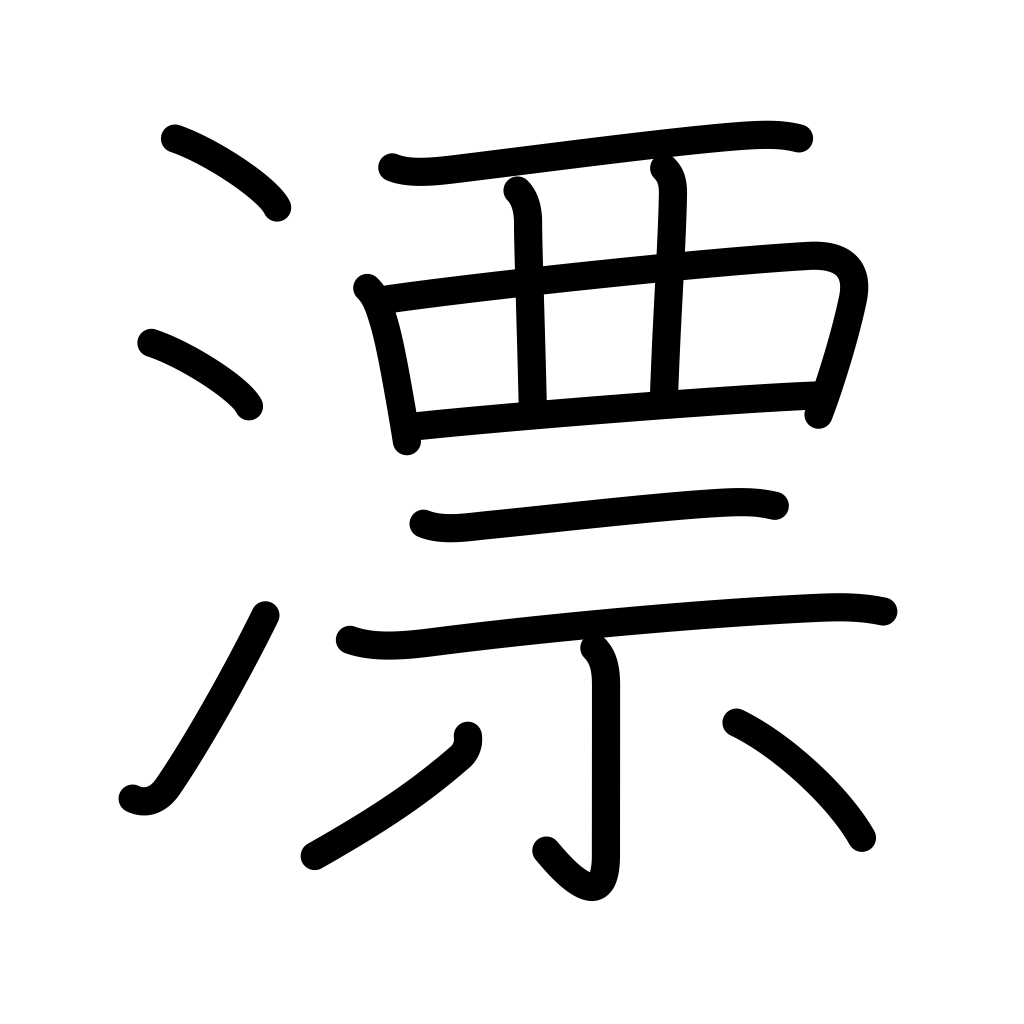
Meaning: drift